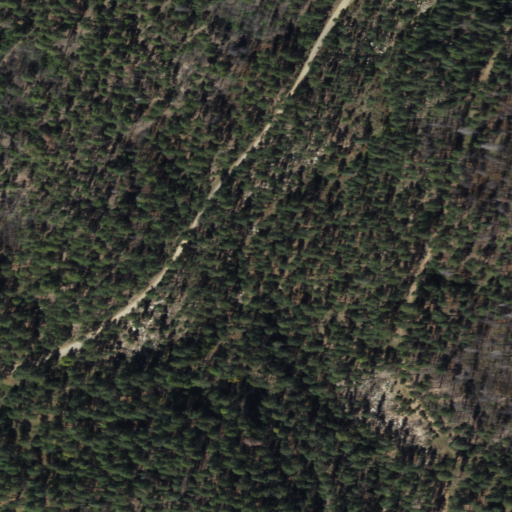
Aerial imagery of valley in Arizona named Cienega Draw containing only grassland